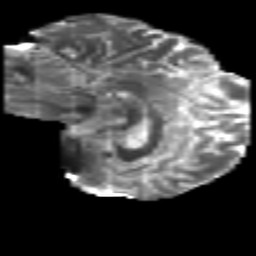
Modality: T2w
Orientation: sagittal
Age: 40
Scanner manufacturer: philips
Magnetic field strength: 3 T
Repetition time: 8.6 s
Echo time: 0.127 s